Interaction volume radius: 5 \u00c5
Interaction volume height: 20 \u00c5
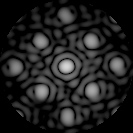
Disorder parameter: 0.178